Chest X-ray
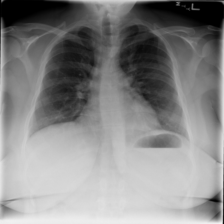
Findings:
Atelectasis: negative
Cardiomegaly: negative
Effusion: negative
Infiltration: negative
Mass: negative
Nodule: negative
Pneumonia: negative
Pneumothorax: negative
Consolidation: negative
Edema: negative
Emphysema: negative
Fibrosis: negative
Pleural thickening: negative
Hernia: negative